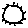
Label: sun